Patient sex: F
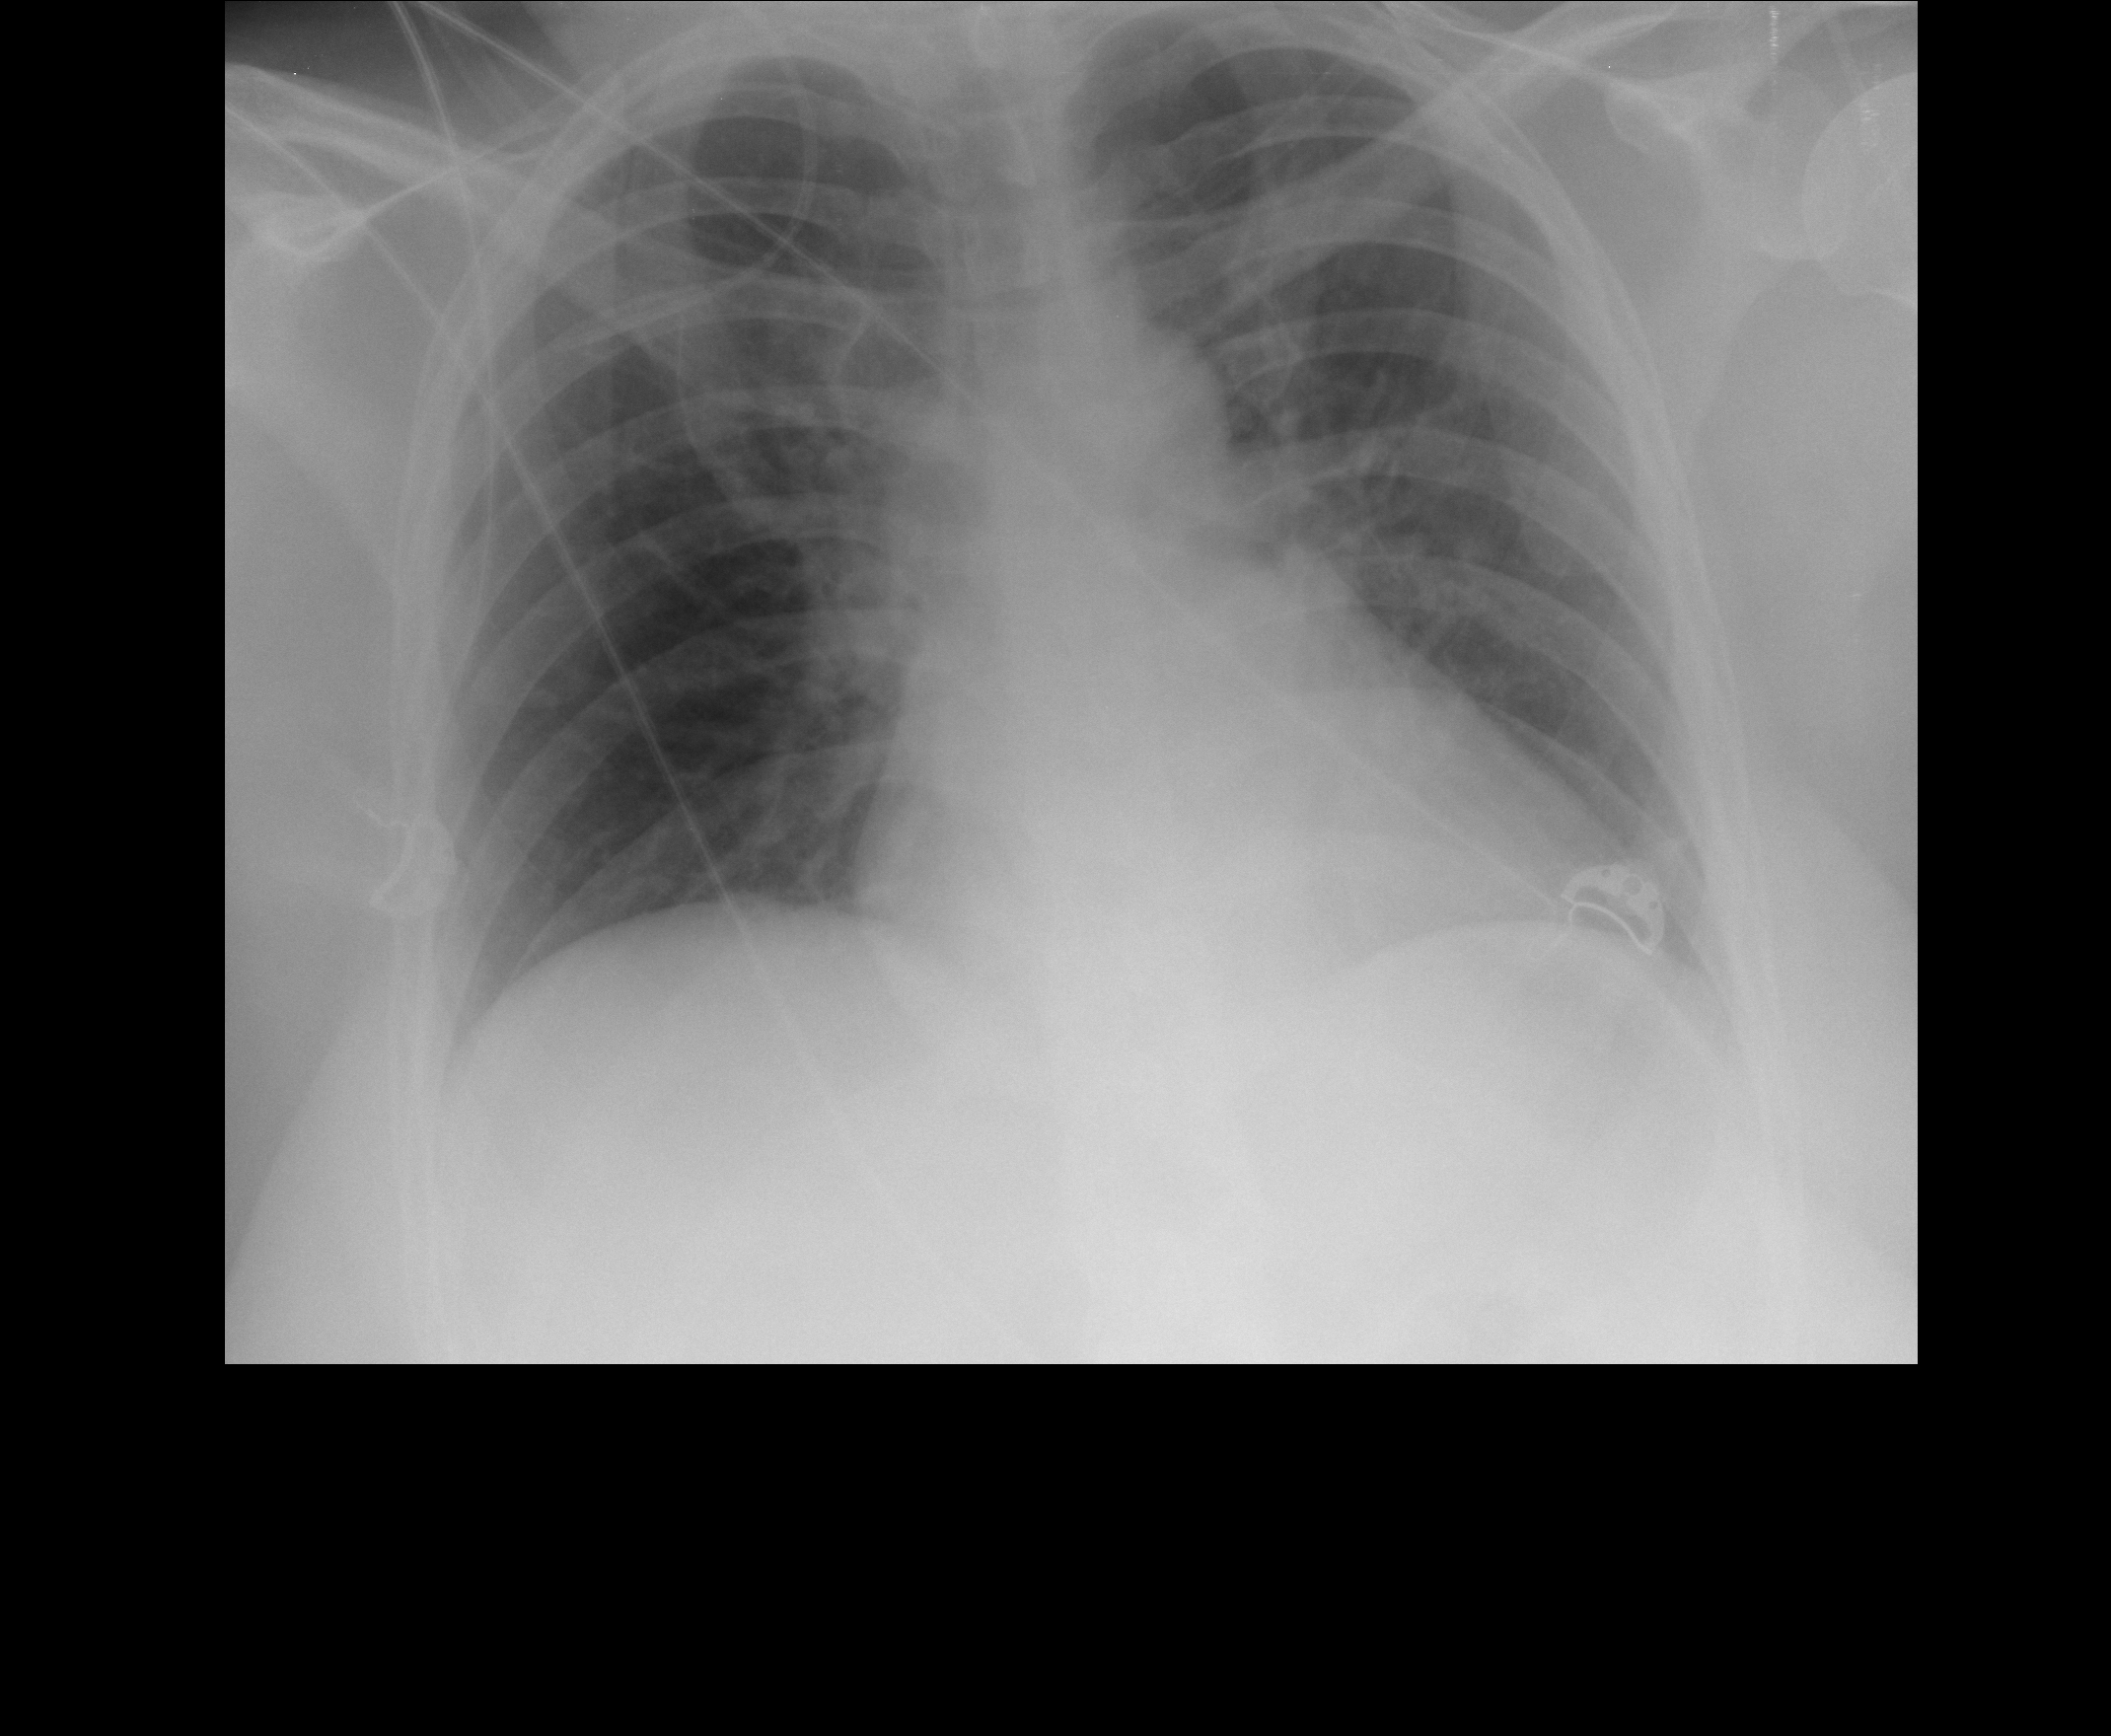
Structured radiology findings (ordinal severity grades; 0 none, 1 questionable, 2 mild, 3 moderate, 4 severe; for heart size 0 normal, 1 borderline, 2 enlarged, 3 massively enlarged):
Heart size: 2
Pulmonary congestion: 2
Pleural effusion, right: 0
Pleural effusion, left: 0
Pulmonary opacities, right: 0
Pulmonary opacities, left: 0
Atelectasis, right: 0
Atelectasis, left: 0